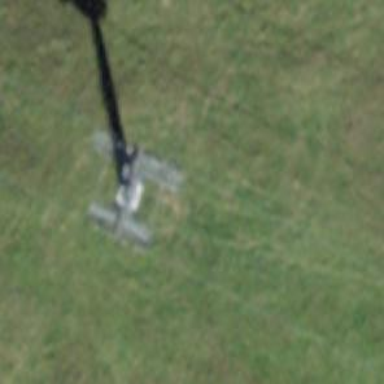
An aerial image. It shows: Pylon for aerialway.